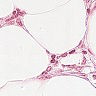
Metastatic tissue present: no